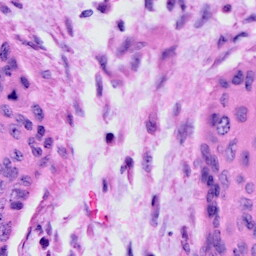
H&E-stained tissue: Cervix